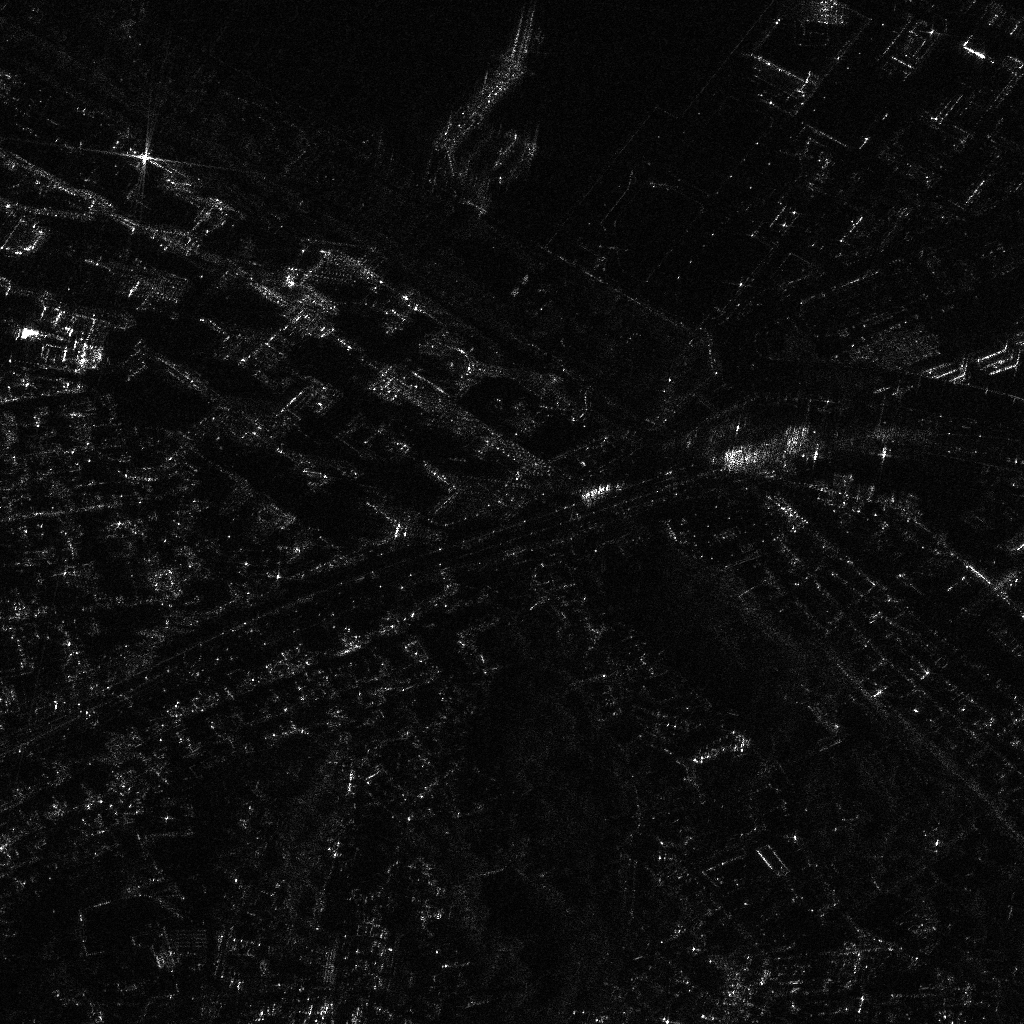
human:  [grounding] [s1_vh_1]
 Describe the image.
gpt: In the satellite image, there is  <ref>1 medium ore-oil </ref> <box>[[46, 1, 49, 16, 36]]</box> located at top,  <ref>2 medium container </ref> <box>[[49, 12, 51, 19, 33], [48, 11, 49, 17, 33]]</box> located at top,  <ref>2 medium container </ref> <box>[[96, 32, 97, 35, 61], [97, 33, 98, 36, 61]]</box> located at right.